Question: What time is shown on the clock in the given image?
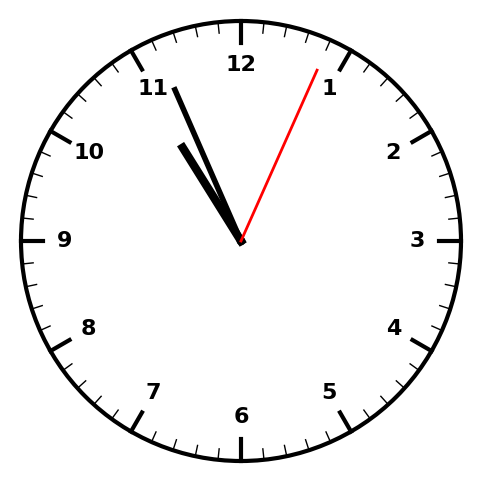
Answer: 10:56:04